Question: I'm trying to underline and overline a line until the end of the line , but this CSS code
'''
.statistics_lines {
text-decoration: overline underline;
}
'''
only marks an underline & overline for the words only .
How can I force the entire line to be underlined , with the words ?
Like that :

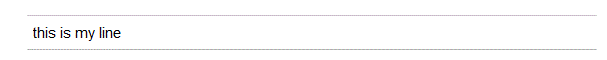
Answer: There isn't a way using 'text-decoration' since that style is the decoration added to the of that element. You could use multiple spaces (' ') but it'd be sloppy and wouldn't always be the width of the element.
Since we are talking about a single line, you can use the 'border' of your element to get what you are looking for. If the element is 'inline', you will need to change its 'display' style.
I've also added 'padding':
'''
.statistics_lines {
display:block;
border-top:1px solid #DDD;
border-bottom:1px solid #CCC;
padding:7px 4px;
}
'''
'''
<span class='statistics_lines'>this is my line</span>
'''